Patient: sex M, age 35
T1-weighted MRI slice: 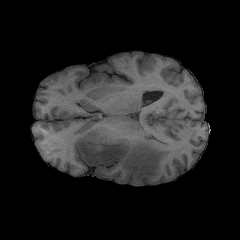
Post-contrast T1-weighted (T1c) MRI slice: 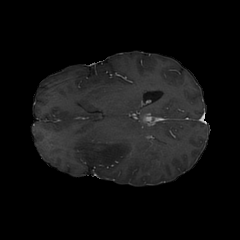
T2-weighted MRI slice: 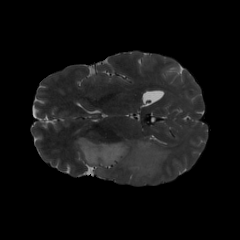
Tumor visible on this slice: yes
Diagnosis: Astrocytoma, IDH-mutant
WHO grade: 4